Interaction volume radius: 5 \u00c5
Interaction volume height: 20 \u00c5
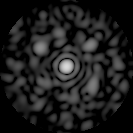
Disorder parameter: 0.7109